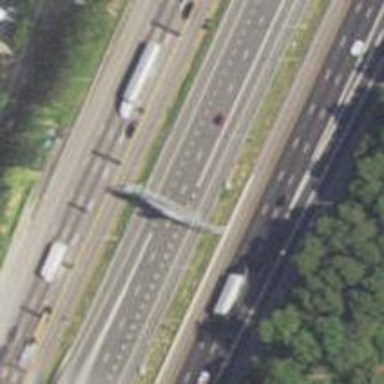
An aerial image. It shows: Motorway junction.